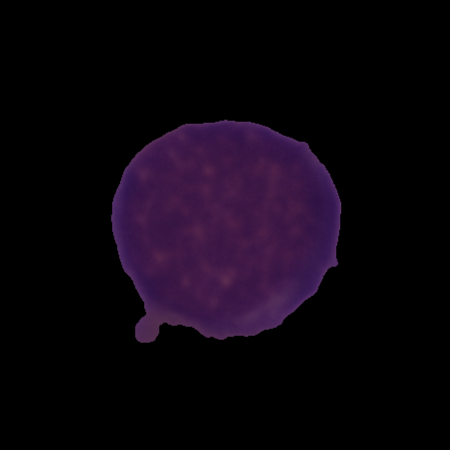
Label: healthy